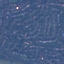
Land use / land cover: Residential